The plot is a time-scale (wavelet) decomposition of a bearing vibration signal. Based on the visible evidence, which condition applies: normal, inner_race, outer_race, ball?
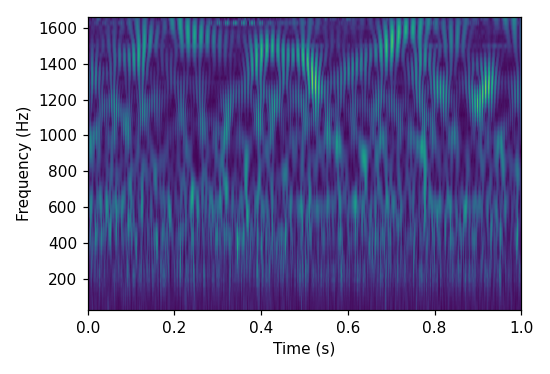
Answer: outer_race